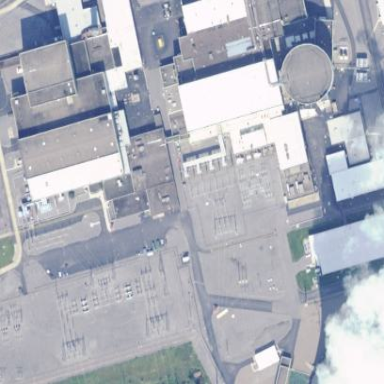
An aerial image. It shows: Industrial area with nuclear power plant. The plant is enclosed by fence.